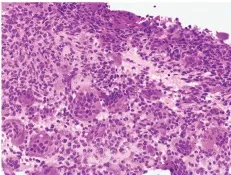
(B, C). The maximum standardized uptake values are 11.8-12.2.
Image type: pathology (h&e)